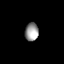
Tissue: prostate
Cell type: T cells
Senescence score: 0.6945
Nuclear area (px): 240
Mean DAPI intensity: 152.583